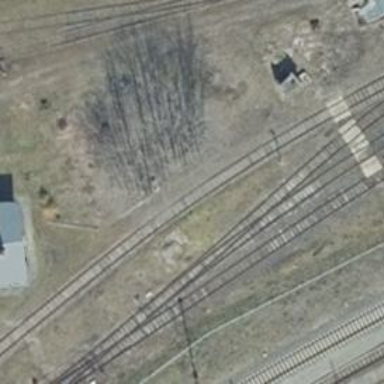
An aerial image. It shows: Railway yard in service.